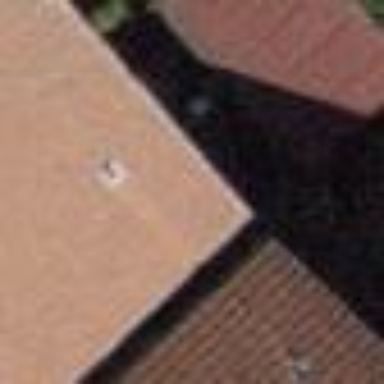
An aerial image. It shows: Garage building.